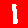
Digit: 1